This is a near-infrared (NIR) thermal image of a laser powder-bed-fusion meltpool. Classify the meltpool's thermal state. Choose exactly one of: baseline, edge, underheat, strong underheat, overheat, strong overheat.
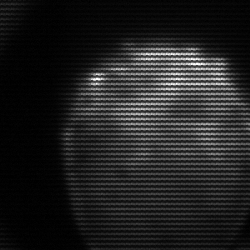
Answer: edge